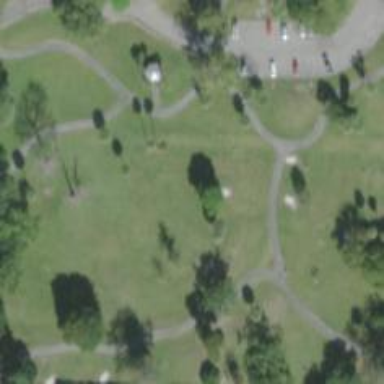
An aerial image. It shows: Disc golf hole.